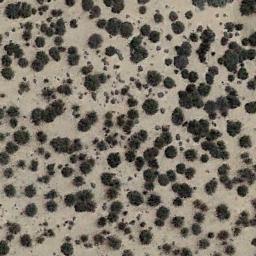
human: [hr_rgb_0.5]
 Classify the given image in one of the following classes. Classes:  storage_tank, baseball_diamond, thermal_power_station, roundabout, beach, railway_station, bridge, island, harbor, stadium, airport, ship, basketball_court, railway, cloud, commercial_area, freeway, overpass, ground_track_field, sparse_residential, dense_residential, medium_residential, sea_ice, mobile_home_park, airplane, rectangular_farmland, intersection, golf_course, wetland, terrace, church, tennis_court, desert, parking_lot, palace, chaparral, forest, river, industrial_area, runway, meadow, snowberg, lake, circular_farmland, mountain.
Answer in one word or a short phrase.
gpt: chaparral